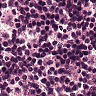
Metastatic tissue present: no